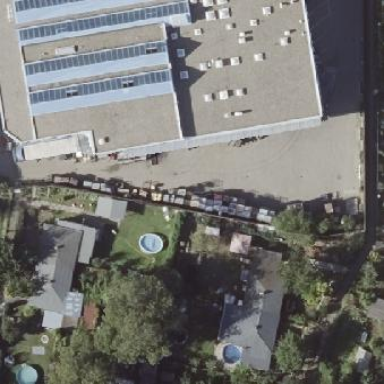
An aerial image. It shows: Allotments area.